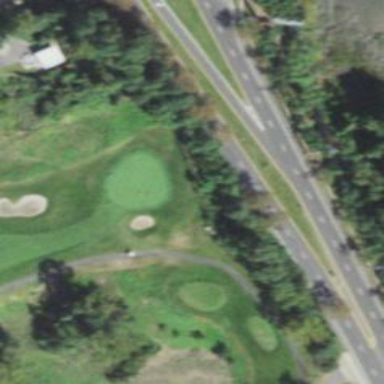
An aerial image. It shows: Golf hole.